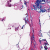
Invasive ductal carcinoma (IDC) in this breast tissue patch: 0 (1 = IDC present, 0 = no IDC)